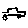
Label: car